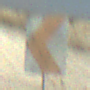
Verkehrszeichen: RichtungstafelnInKurvenKleinRechts
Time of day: MorningAfternoon
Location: Outdoor (Beach)
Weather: PartlyCloudy
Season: NotSpecified
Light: Natural